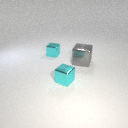
small cyan metal cube to the left of small cyan metal cube